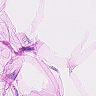
Metastatic tissue present: no